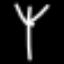
Label: fork